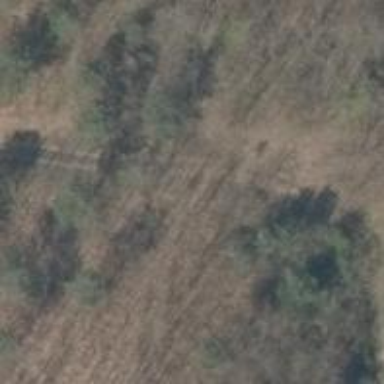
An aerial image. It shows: Path on the ground with impassable smoothness.